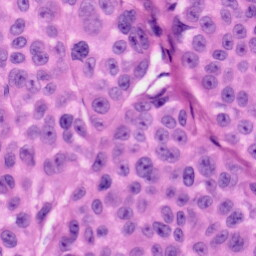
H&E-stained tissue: Skin